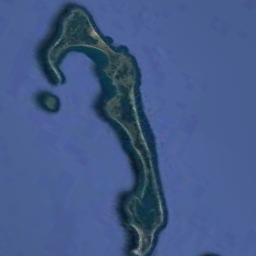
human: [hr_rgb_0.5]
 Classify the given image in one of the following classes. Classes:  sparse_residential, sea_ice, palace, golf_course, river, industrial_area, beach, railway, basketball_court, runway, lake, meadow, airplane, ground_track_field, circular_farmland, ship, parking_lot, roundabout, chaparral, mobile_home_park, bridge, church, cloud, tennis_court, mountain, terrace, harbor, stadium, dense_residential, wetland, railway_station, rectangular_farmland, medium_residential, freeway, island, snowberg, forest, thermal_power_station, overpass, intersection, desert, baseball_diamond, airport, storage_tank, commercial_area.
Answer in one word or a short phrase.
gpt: island